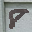
Label: 8